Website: macys
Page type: cart
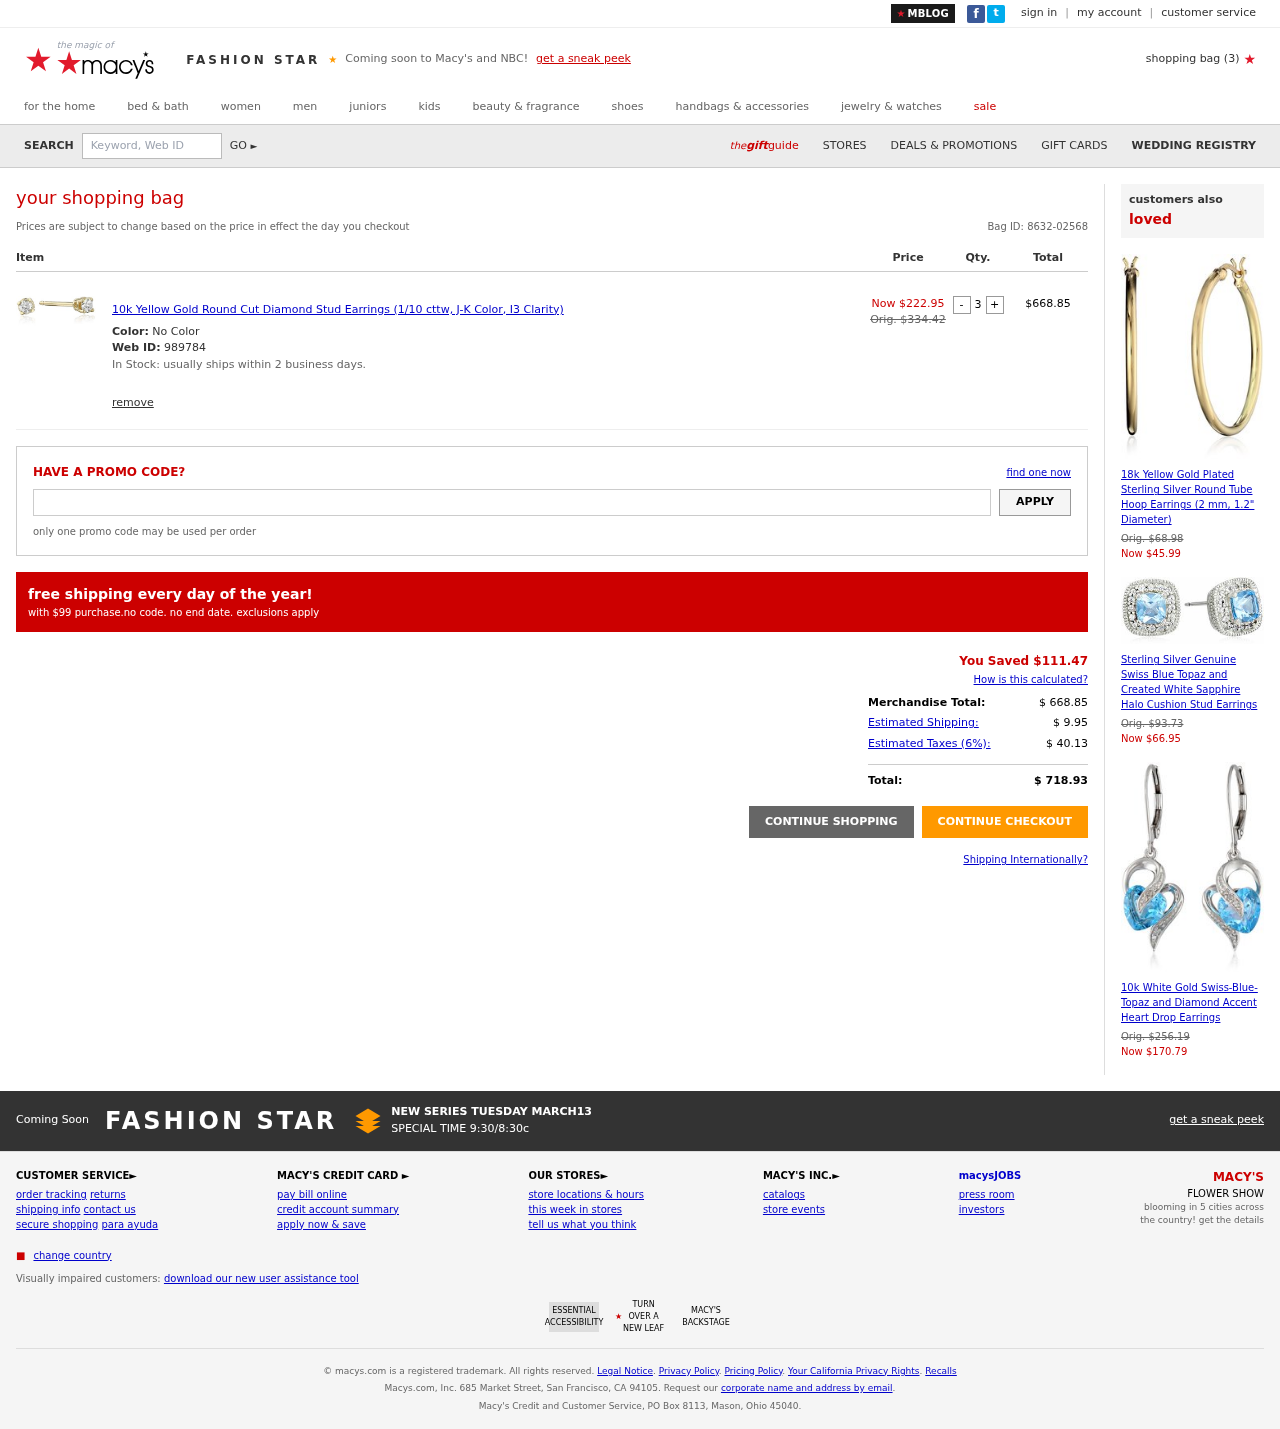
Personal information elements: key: PII_PROMO_CODE
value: DEAL7981
Product elements: key: PRODUCT1_NAME
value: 10k Yellow Gold Round Cut Diamond Stud Earrings (1/10 cttw, J-K Color, I3 Clarity)
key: PRODUCT1_PRICE
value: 222.95
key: PRODUCT1_QUANTITY
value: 3
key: PRODUCT2_NAME
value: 18k Yellow Gold Plated Sterling Silver Round Tube Hoop Earrings (2 mm, 1.2" Diameter)
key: PRODUCT2_PRICE
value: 45.99
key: PRODUCT3_NAME
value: Sterling Silver Genuine Swiss Blue Topaz and Created White Sapphire Halo Cushion Stud Earrings
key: PRODUCT3_PRICE
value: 66.95
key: PRODUCT4_NAME
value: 10k White Gold Swiss-Blue-Topaz and Diamond Accent Heart Drop Earrings
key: PRODUCT4_PRICE
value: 170.79
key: PRODUCT1_SKU
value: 989784
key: PRODUCT1_ORIGINAL_PRICE
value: Orig. $334.42
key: PRODUCT1_TOTAL
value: $668.85
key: PRODUCT2_ORIGINAL_PRICE
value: Orig. $68.98
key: PRODUCT3_ORIGINAL_PRICE
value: Orig. $93.73
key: PRODUCT4_ORIGINAL_PRICE
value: Orig. $256.19
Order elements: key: ORDER_NUM_ITEMS
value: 3
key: ORDER_ID
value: Bag ID: 8632-02568
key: ORDER_SAVINGS
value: $111.47
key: ORDER_SUBTOTAL
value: $ 668.85
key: ORDER_SHIPPING_COST
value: $ 9.95
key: ORDER_TAX
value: $ 40.13
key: ORDER_TOTAL
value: $ 718.93